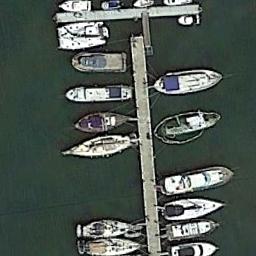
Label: harbor